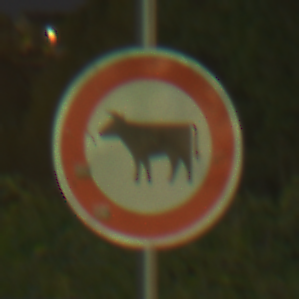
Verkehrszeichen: VerbotViehtrieb
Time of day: Night
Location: Outdoor (Urban)
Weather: PartlyCloudy
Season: NotSpecified
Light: Artificial